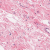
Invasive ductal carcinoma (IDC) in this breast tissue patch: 0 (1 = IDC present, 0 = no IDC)